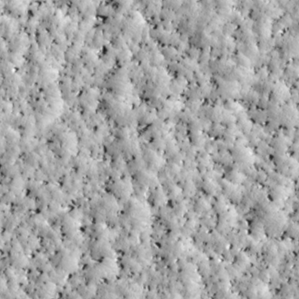
Label: non_frost